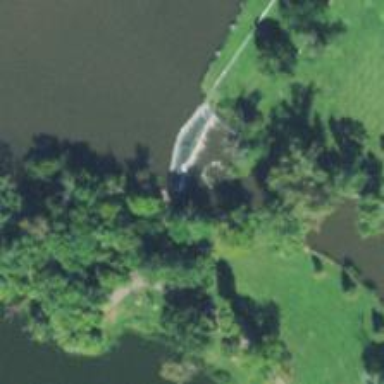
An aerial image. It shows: Weir along the waterway.